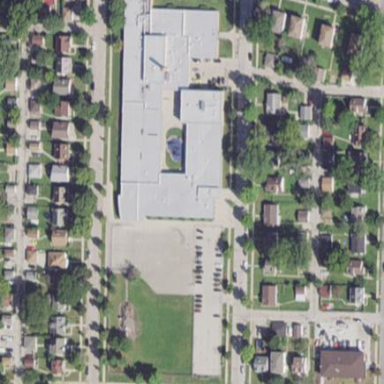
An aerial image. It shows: School.